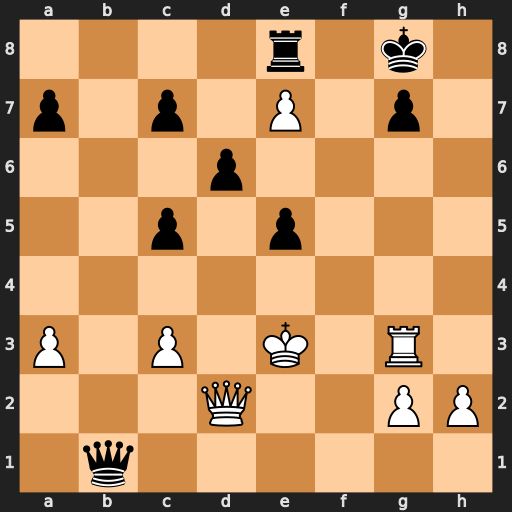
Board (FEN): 4r1k1/p1p1P1p1/3p4/2p1p3/8/P1P1K1R1/3Q2PP/1q6
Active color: w
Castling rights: -
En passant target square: -
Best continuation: Qd5+ Kh8 Rh3+